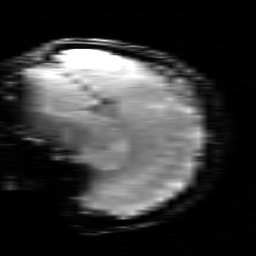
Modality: T2starw
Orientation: sagittal
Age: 22
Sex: female
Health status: healthy
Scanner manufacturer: siemens
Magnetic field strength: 3 T
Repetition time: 0.7 s
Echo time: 0.02 s